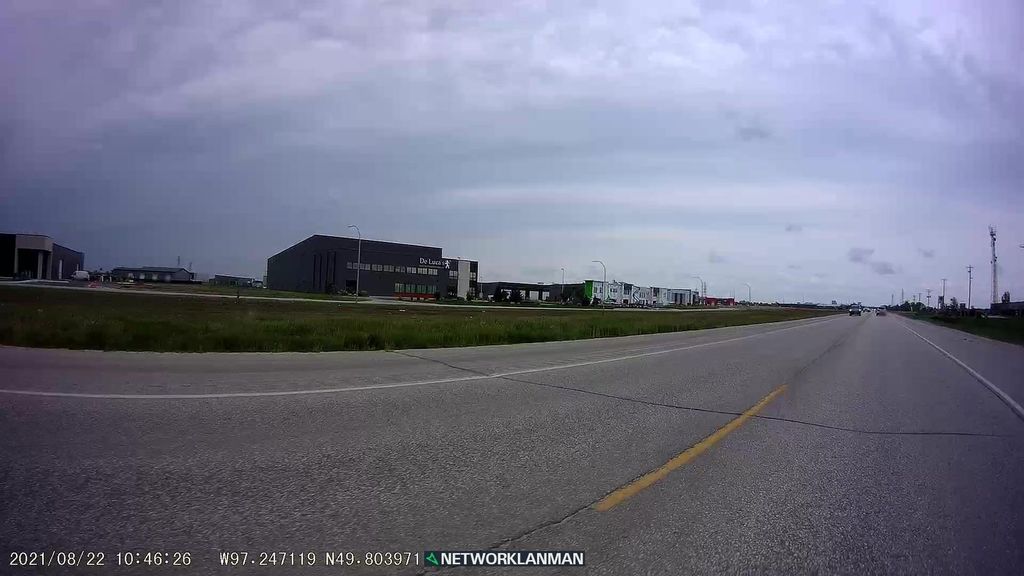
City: winnipeg